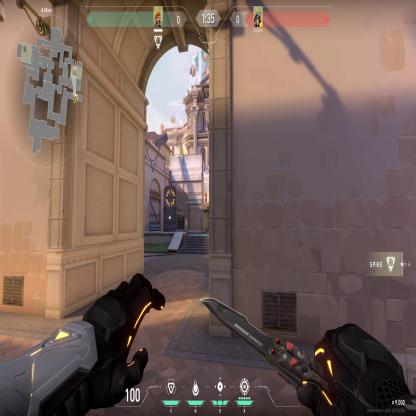
Label: enemy